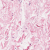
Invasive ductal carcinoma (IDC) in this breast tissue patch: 0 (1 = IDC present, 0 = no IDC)